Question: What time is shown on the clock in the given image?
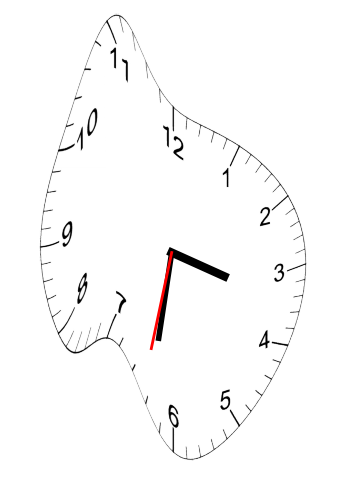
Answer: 03:31:32